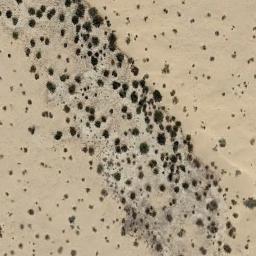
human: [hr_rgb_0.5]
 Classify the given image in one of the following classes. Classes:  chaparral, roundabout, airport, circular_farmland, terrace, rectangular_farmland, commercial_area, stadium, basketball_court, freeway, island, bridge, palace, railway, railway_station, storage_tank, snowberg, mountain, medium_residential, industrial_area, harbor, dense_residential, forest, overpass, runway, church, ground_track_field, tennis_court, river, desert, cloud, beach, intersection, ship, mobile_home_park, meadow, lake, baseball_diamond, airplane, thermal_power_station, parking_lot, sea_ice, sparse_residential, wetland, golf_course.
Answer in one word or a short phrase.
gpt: chaparral